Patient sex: M
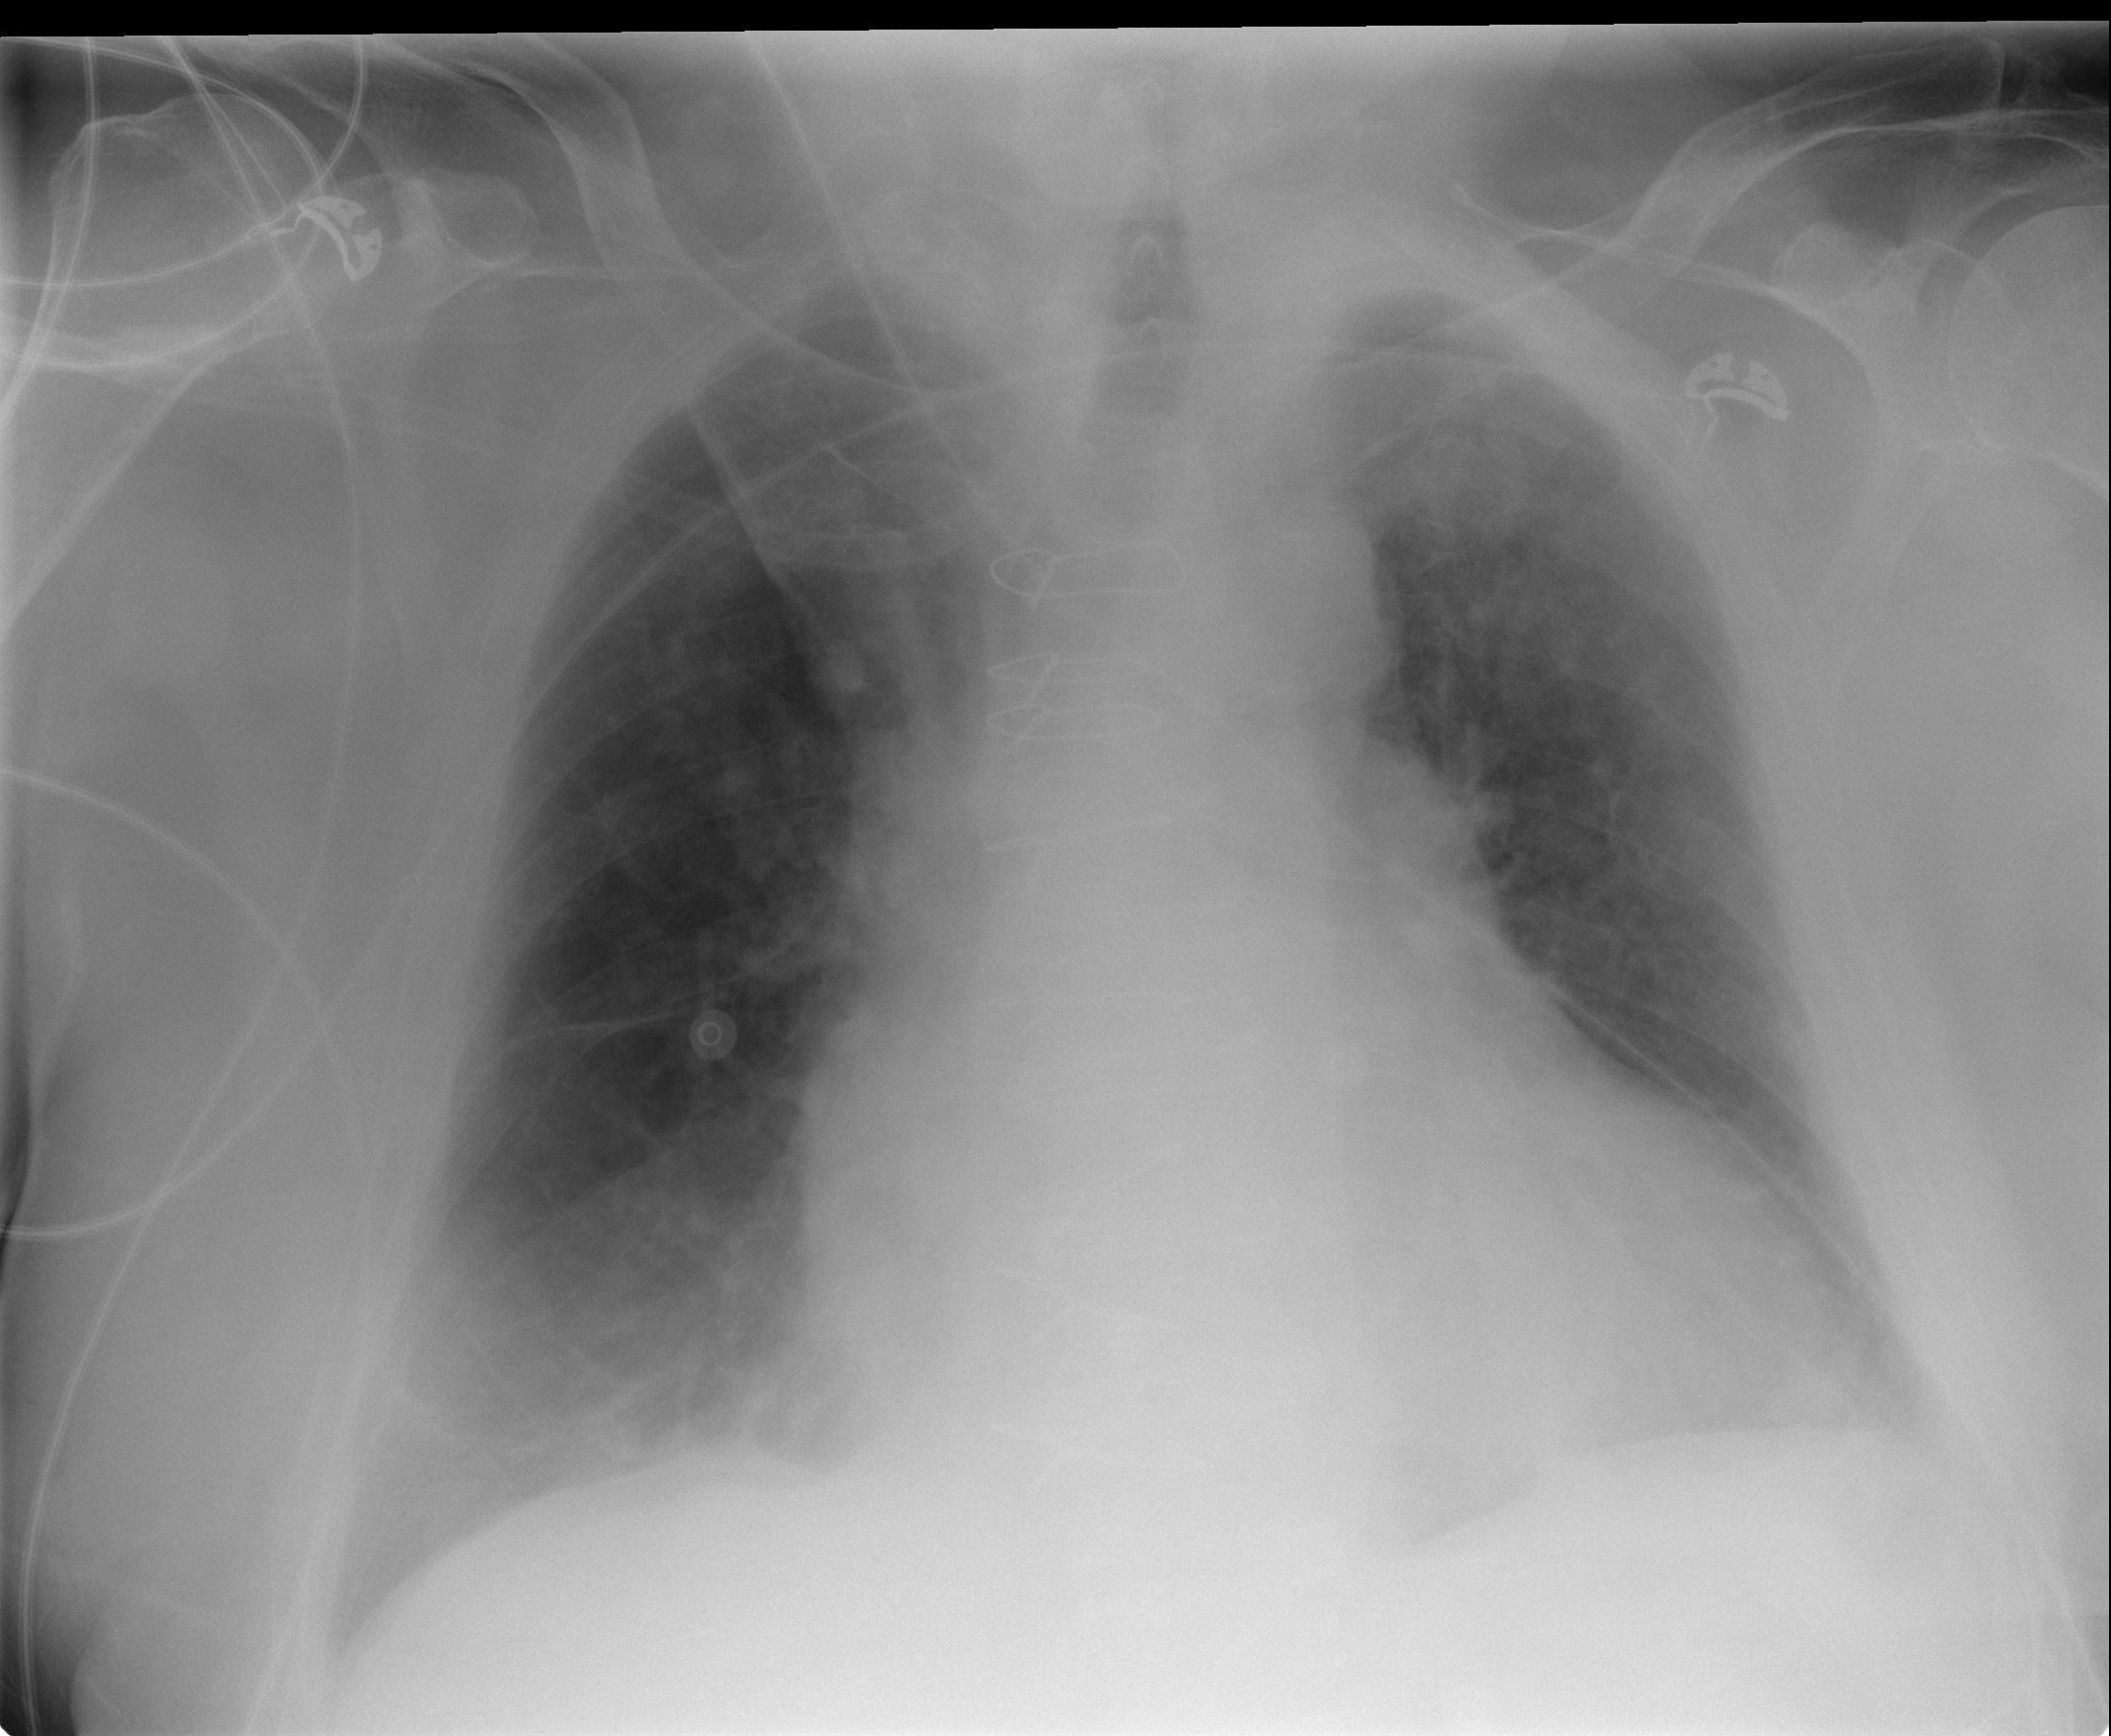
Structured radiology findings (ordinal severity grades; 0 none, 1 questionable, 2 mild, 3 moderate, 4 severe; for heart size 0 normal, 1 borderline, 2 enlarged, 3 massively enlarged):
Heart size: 2
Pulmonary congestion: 1
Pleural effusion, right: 2
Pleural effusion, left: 2
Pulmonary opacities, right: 0
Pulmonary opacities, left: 2
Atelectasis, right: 2
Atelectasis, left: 2